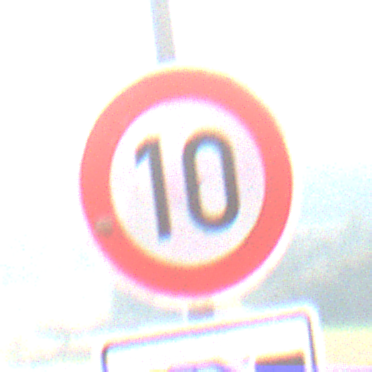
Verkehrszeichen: Geschwindigkeit10
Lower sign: HinweisDurchSinnbild15
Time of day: MorningAfternoon
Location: Outdoor (Nature)
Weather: PartlyCloudy
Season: NotSpecified
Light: Natural